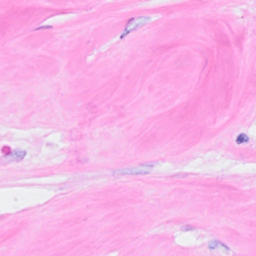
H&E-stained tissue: Breast